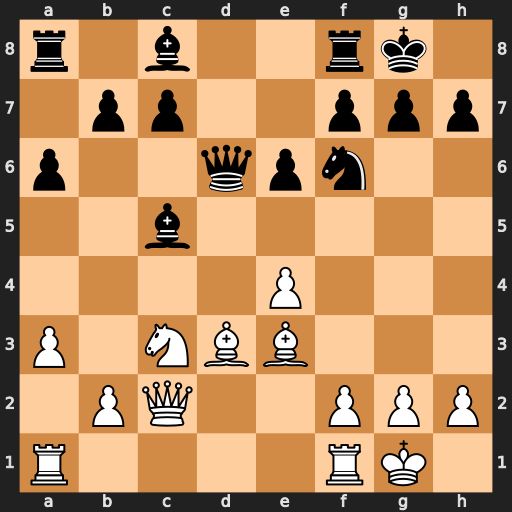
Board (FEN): r1b2rk1/1pp2ppp/p2qpn2/2b5/4P3/P1NBB3/1PQ2PPP/R4RK1
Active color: w
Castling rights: -
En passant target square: -
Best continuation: Nb5 axb5 Bxc5